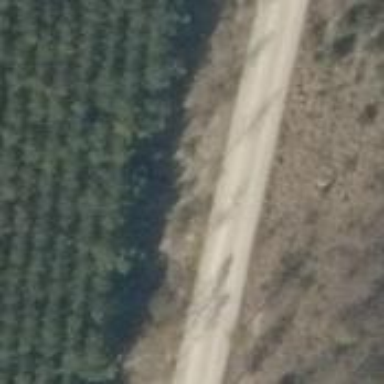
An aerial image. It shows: Gravel track with grade2 tracktype.